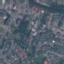
Land use / land cover class: Residential